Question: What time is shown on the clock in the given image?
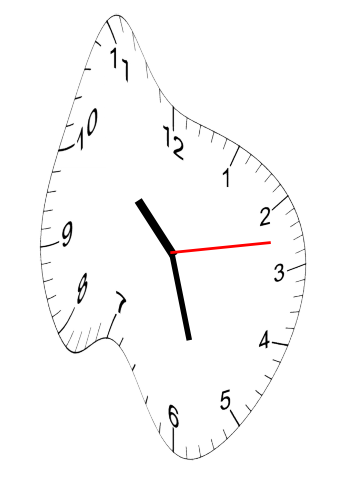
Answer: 10:27:13